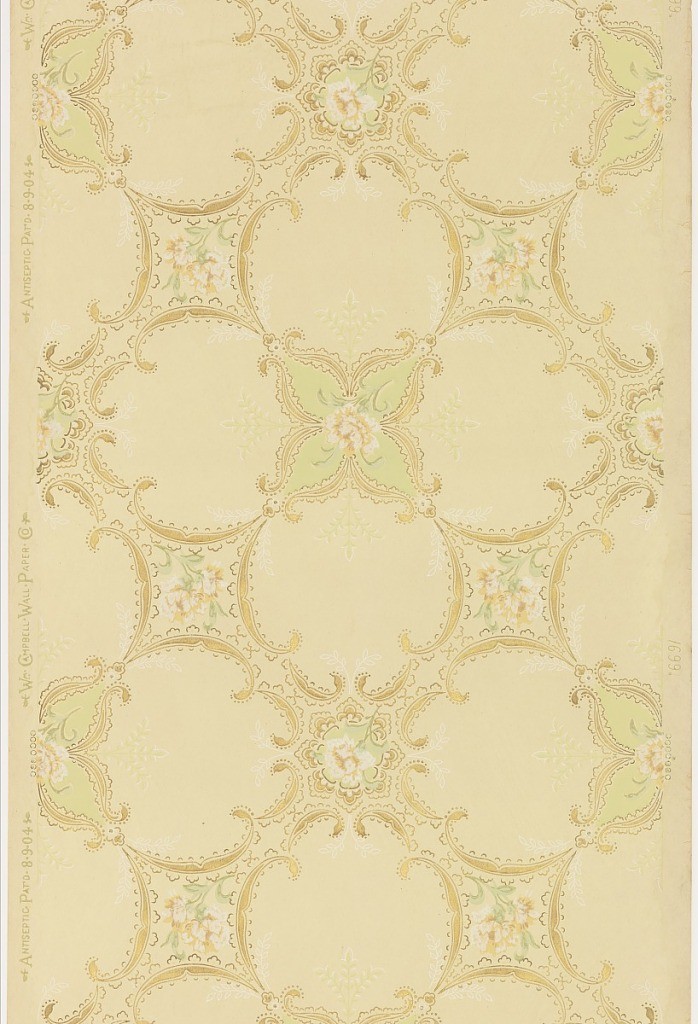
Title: Ceiling paper
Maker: Wm. Campbell Wall Paper Company, 1872
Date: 1905–1915
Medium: Machine-printed paper
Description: Large trellis pattern of alternating quatrefoils and diamond shapes with concave sides. Both shapes are outlined with foliate scrollwork, and contain large cream-colored blossoms. Faintly rendered, symmetrical sprigs of leaves sprout from points and corners. Pattern is printed in tans and greens on a khaki ground.